Question: I want to detect a change in the input field when i select a value from the box like in the picture below.

'''
<input type="text" class="AgeChangeInput" id="range"/>
'''
'''
<script>
$(document).ready(function()
{
alert("Hello");
$("#range").bind('input', function()
{
alert("done");
});
});
</script>
'''
I also tried 'live' 'on' functions but they didn;t work too.
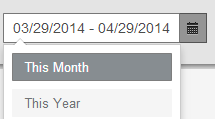
Answer: Try to use this code
- This event is fired when the date is changed.
'''
$('#range').datepicker().on('changeDate', function(ev) {
//example of condition
if (ev.date.valueOf() > checkout.date.valueOf()) {
//make action here
alert('Here');
}
});
'''